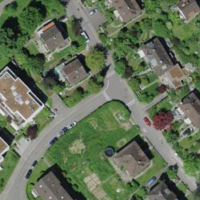
EUNIS habitat code: 55
Species observed at this site:
Lathyrus vernus
Prunus padus